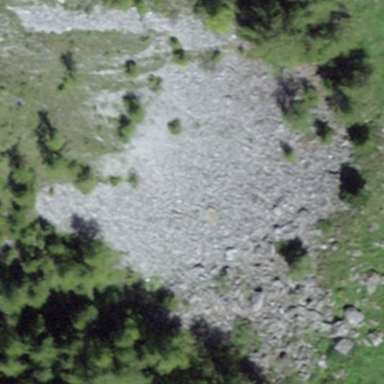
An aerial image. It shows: Natural scree.